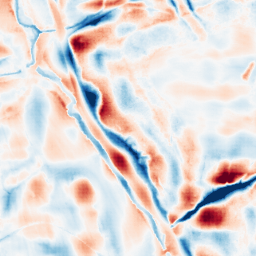
Category: wavelet
Decomposition family: wavelet_biorthogonal
Decomposition parameters: wavelet: bior4.4
level: 5
Upsampling method: sinc_blackman
Upsampling parameters: scale: 8
kernel_size: 16
Upsampling scale: 8